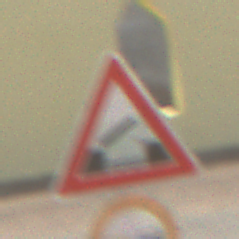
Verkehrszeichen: BeweglicheBruecke
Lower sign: Ueberholverbot
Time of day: Midday
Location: Outdoor (Suburban)
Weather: PartlyCloudy
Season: NotSpecified
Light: Natural